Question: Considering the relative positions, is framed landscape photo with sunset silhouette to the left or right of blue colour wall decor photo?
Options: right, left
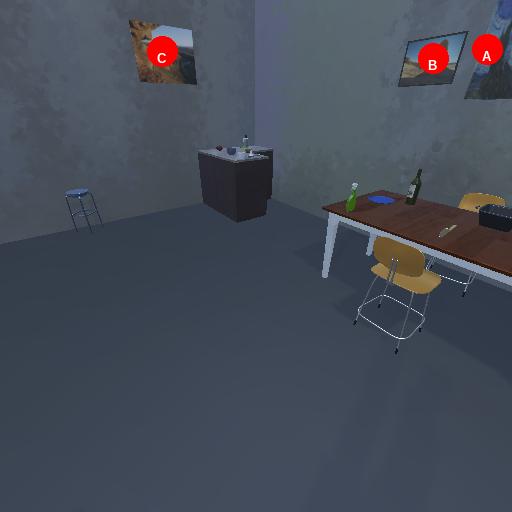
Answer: right